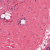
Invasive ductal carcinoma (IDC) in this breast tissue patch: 0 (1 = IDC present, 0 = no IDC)